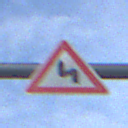
Verkehrszeichen: DoppelkurveZunaechstLinks
Umgebung: Outdoor, Nature
Tageszeit: MorningAfternoon
Wetter: PartlyCloudy
Licht: Natural
Jahreszeit: NotSpecified
Kontrast: MediumContrast